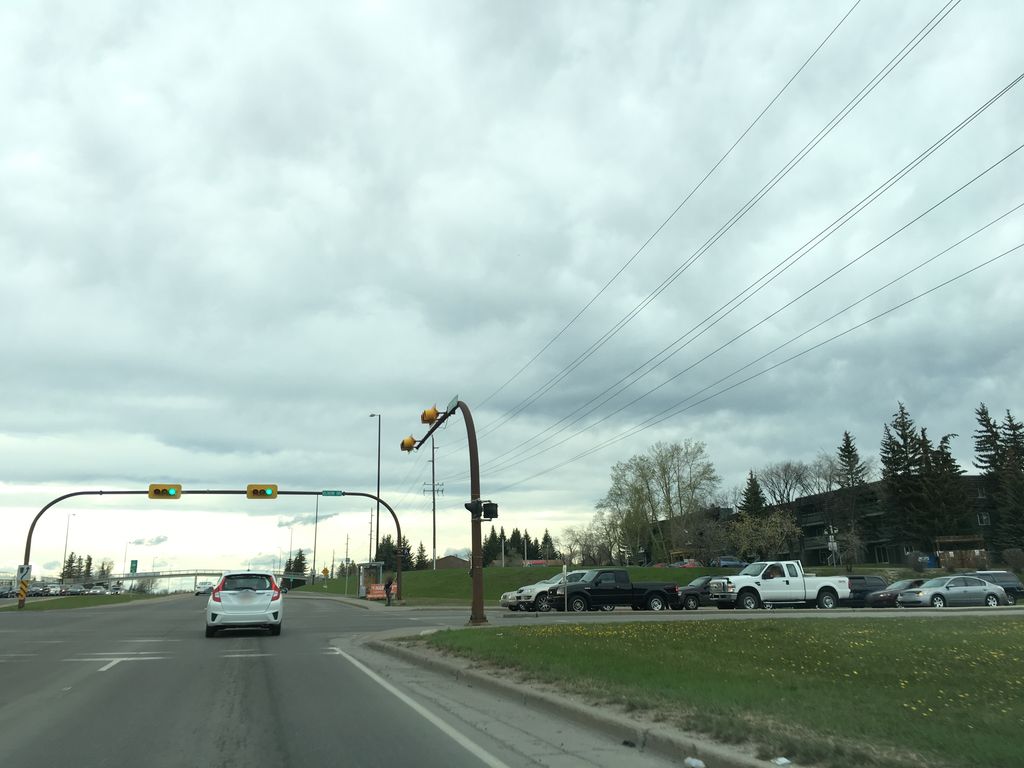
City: calgary